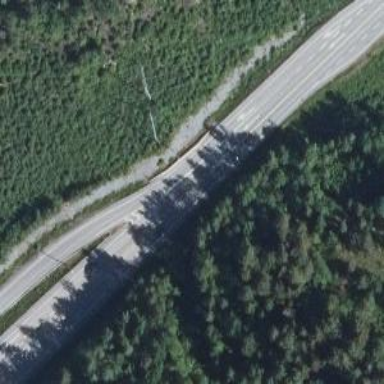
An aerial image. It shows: Trunk highway.